Question: I ran into an issue when adding two navigation properties of the same type in a model, giving me this error :
'''
System.Data.SqlClient.SqlException:
Invalid column name : 'Createur_IdUtilisateur'.
Invalid column name : 'Proprietaire_IdUtilisateur'.
'''
This is the code (broken) that I have :
'''
public class Billet
{
[Key]
public int IdBillet { get; set; }
public int IdMandat { get; set; }
public string Titre { get; set; }
[AllowHtml]
public string Description { get; set; }
public int IdUtilisateurCreateur { get; set; }
public int IdUtilisateurProprietaire { get; set; }
public DateTime DateCreation { get; set; }
public DateTime? DateFermeture { get; set; }
public int EstimationTemps { get; set; }
public int Priorite { get; set; }
public bool FermetureParCreateur { get; set; }
public virtual ICollection<Intervention> Interventions { get; set; }
public virtual Mandat Mandat { get; set; }
public virtual Utilisateur Createur { get; set; }
public virtual Utilisateur Proprietaire { get; set; }
}
public class Utilisateur
{
[Key]
public int IdUtilisateur { get; set; }
public int IdUtilisateurRole { get; set; }
public string Courriel { get; set; }
public string Nom { get; set; }
public string Password { get; set; }
public bool Actif { get; set; }
public virtual UtilisateurRole Role { get; set; }
}
'''
And this is what the relationships look like in the database.

I've read about [InverseProperty], but I'm not sure how I would go about implementing that in my situation. Do I need to add reverse navigation properties in my class to make this work?
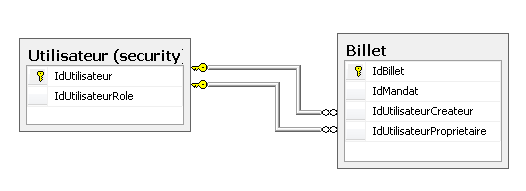
Answer: Shortly after asking I realized my mistake, this is how I fixed it :
'''
public class Entities : DbContext
{
...
protected override void OnModelCreating(DbModelBuilder modelBuilder)
{
...
modelBuilder.Entity<Billet>()
.HasRequired(b => b.Createur)
.WithMany()
.HasForeignKey(b => b.IdUtilisateurCreateur);
modelBuilder.Entity<Billet>()
.HasRequired(b => b.Proprietaire)
.WithMany()
.HasForeignKey(b => b.IdUtilisateurProprietaire);
}
}
'''